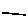
Label: line